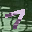
Label: 7